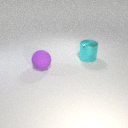
large purple rubber sphere in front of large cyan metal cylinder